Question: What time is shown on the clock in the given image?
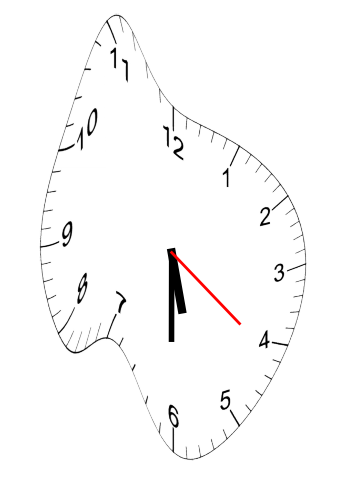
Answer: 05:30:21